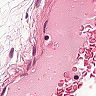
Metastatic tissue present: no